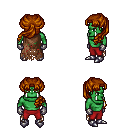
a pixel art fantasy rpg character, male body template, orc, green skin, brown tattered cape, red pants, brunette princess hairstyle, metal gloves, metal boots, four views (front, back, left, right), 2x2 character sprite sheet, small pixel art, hard edges, no anti-aliasing